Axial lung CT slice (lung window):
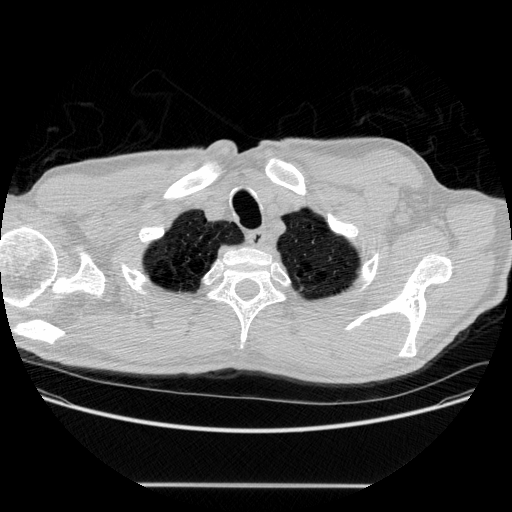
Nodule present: no